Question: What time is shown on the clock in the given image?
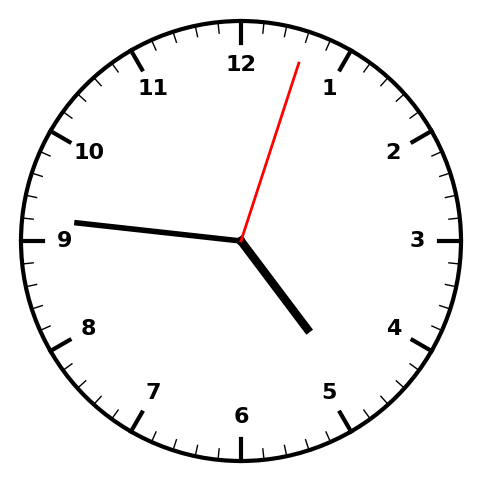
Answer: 04:46:03